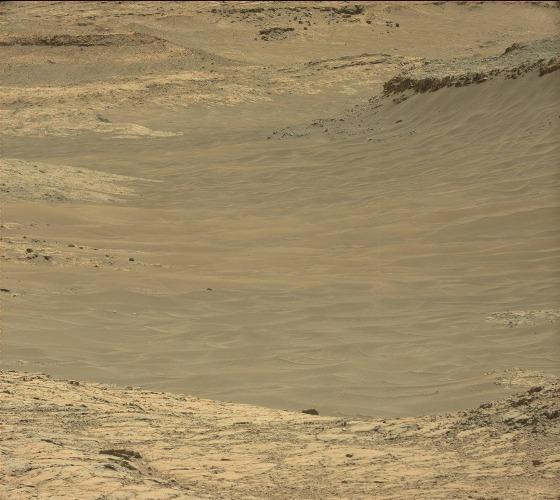
Terrain classes present: Bedrock, Gravel / Sand / Soil, Shadow